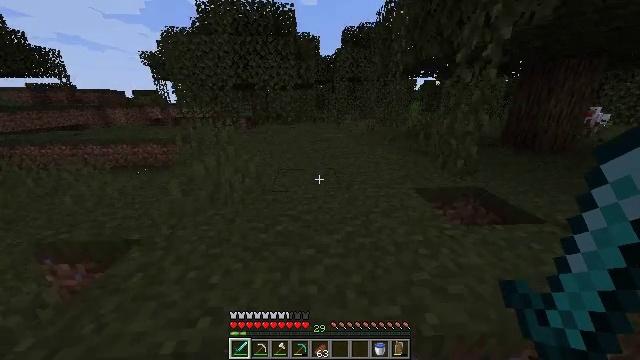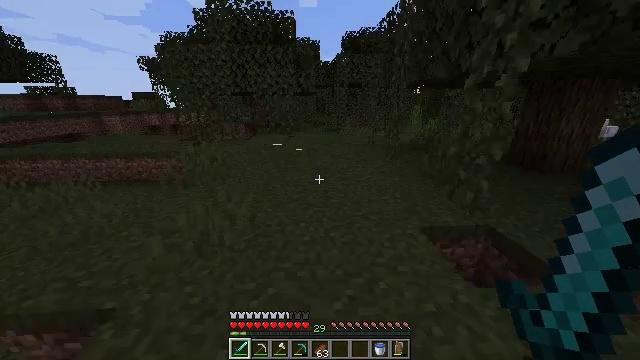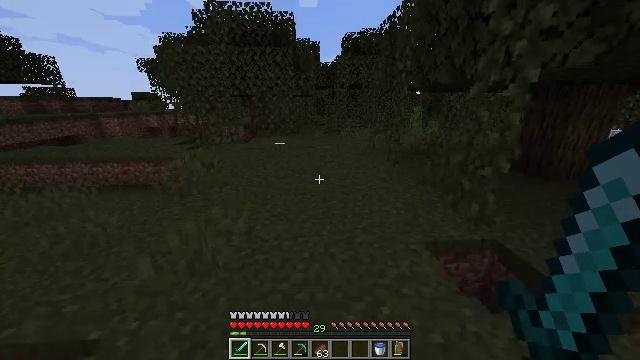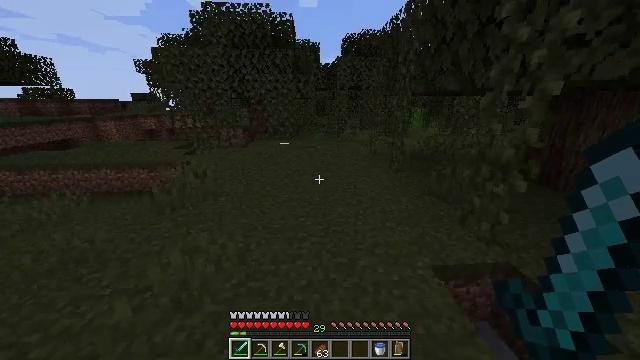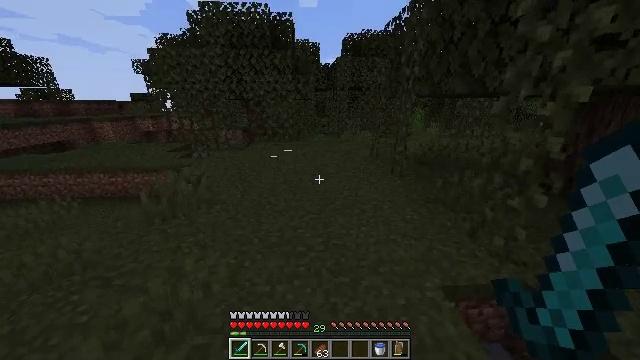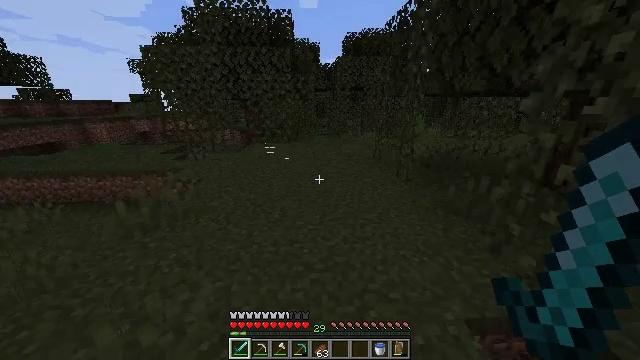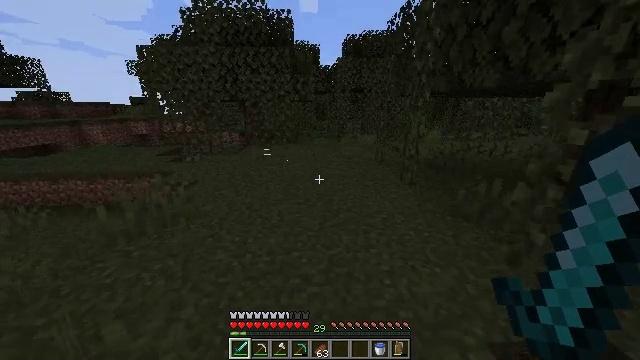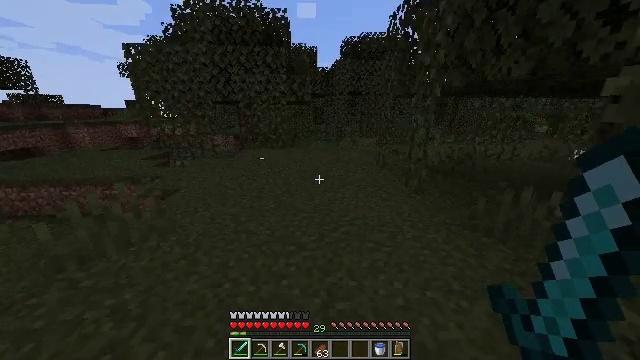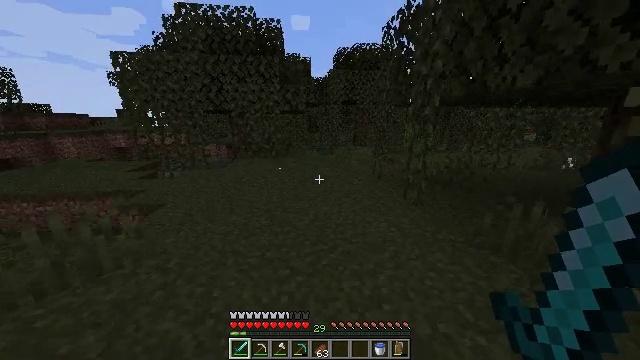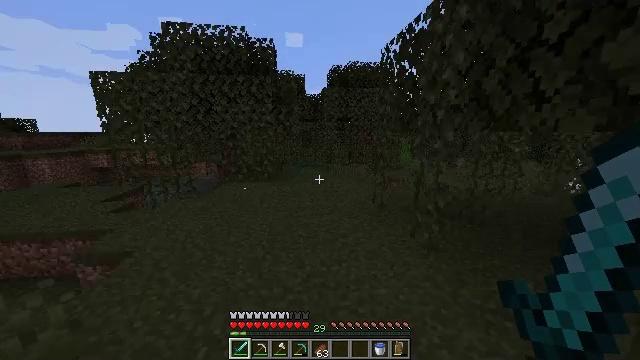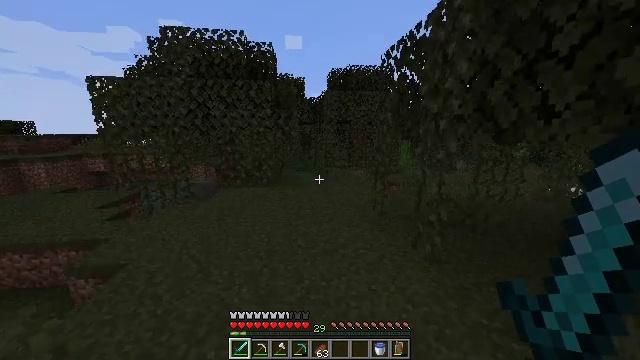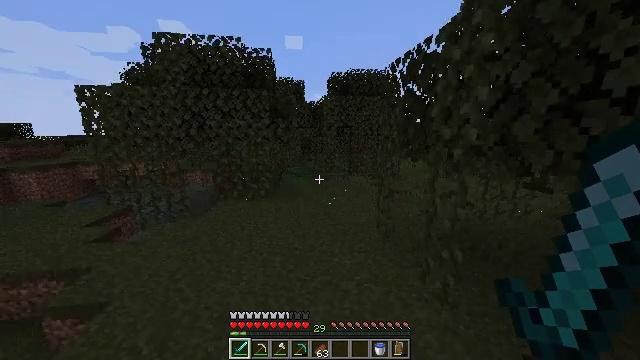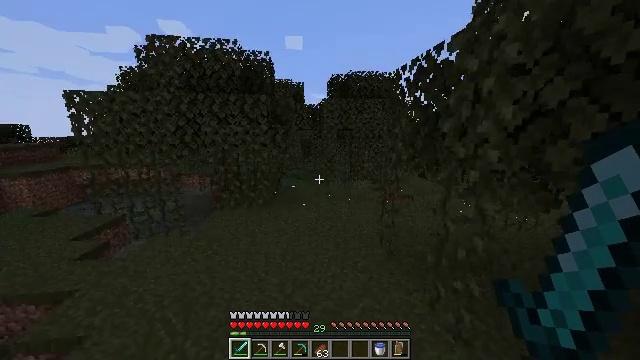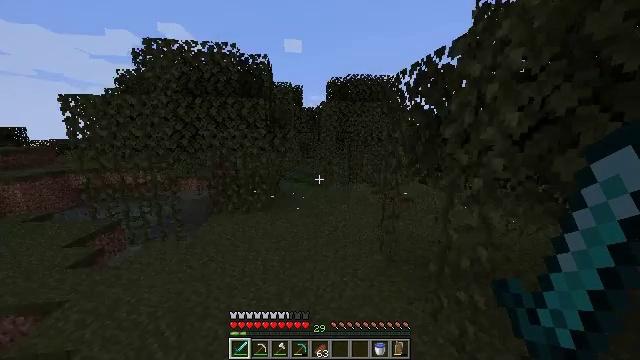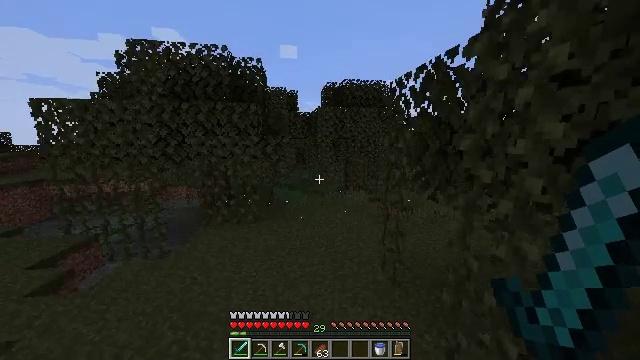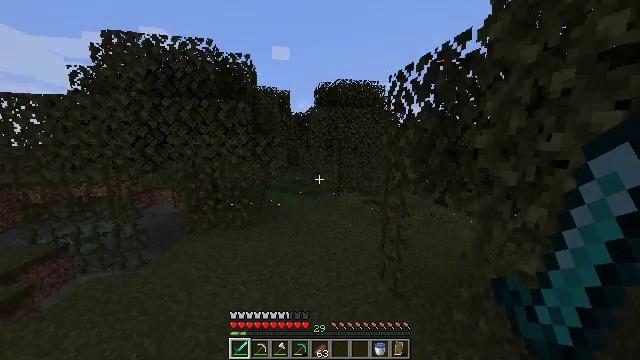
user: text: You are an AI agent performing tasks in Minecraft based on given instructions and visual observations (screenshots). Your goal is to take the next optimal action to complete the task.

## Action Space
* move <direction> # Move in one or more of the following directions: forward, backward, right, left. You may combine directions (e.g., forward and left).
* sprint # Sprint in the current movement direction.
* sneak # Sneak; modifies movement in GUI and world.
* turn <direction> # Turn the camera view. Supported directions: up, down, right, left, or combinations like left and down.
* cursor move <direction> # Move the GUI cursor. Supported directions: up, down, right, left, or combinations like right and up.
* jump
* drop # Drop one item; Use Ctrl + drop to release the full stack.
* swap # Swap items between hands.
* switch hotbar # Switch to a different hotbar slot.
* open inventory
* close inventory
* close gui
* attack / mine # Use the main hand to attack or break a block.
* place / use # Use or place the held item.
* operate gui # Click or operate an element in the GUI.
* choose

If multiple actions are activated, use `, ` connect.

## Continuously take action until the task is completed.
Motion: motion action
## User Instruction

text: Mine the sugar cane near rivers.
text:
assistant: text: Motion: move forward, sprint, jump
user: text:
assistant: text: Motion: move forward, sprint, jump
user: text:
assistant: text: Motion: move forward, sprint, jump
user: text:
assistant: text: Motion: move forward, sprint, jump
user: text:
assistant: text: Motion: move forward, sprint, jump
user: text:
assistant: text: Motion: move forward, sprint, jump
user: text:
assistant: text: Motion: move forward, sprint, turn up, jump
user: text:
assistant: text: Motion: move forward, sprint, turn right and up, jump
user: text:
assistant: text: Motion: move forward, sprint, turn right and up, jump
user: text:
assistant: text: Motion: move forward, sprint, jump
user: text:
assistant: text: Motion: move forward, sprint, jump
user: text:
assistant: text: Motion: move forward, sprint, jump
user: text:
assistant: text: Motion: move forward, sprint, jump
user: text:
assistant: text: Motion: move forward, sprint, turn right and up, jump
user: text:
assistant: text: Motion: move forward, sprint, turn right, jump
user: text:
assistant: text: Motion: move forward, sprint, turn right, jump
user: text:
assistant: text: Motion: move forward, sprint, jump
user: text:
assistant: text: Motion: move forward, sprint, jump
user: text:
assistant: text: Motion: move forward, sprint, jump
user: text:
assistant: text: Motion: move forward, sprint, jump
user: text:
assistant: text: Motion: move forward, sprint, jump
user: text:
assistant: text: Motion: move forward, sprint, jump
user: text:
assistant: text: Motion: move forward, sprint, jump
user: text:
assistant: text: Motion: move forward, sprint, turn right, jump
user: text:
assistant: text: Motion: move forward, sprint, turn right and down, jump
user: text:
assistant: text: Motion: move forward, sprint, turn right, jump
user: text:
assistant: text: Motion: move forward, sprint, turn right, jump
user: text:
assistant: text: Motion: move forward, sprint, turn right, jump
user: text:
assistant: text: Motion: move forward, sprint, turn right, jump
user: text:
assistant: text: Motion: move forward and move right, sprint, turn right, jump